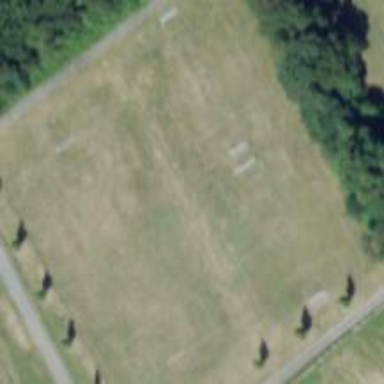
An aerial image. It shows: Soccer pitch for leisure land activities.